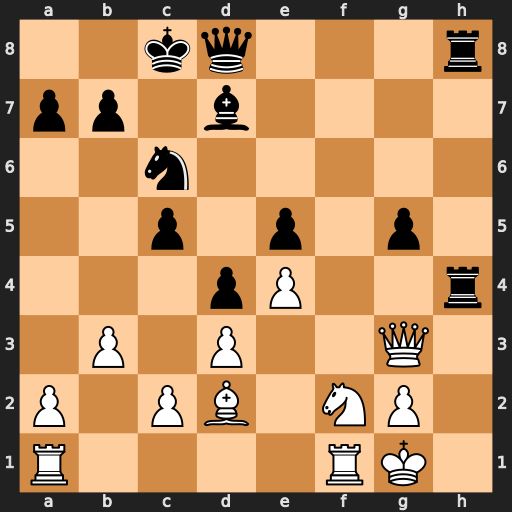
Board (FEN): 2kq3r/pp1b4/2n5/2p1p1p1/3pP2r/1P1P2Q1/P1PB1NP1/R4RK1
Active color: w
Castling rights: -
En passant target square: -
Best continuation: Bxg5 Rg4 Qxg4 Qg8 Qg3